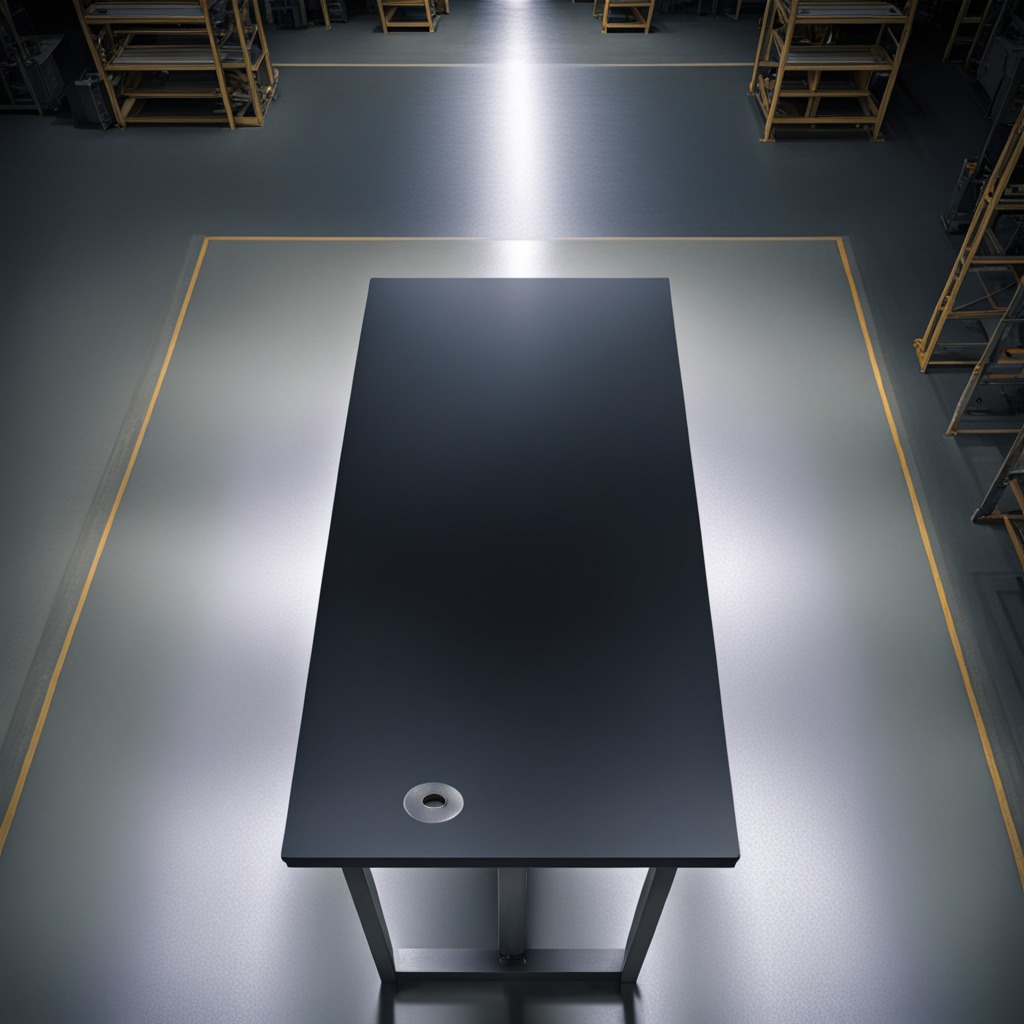
A flat metal washer lies on a clean empty table in a basement in the evening.